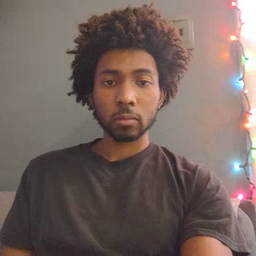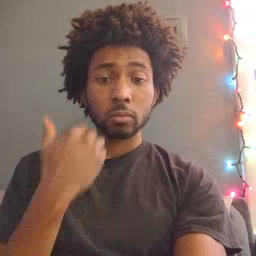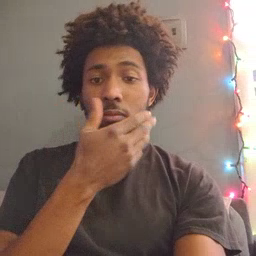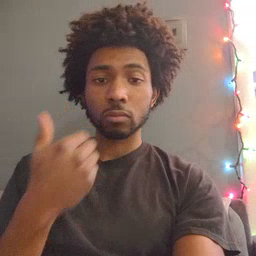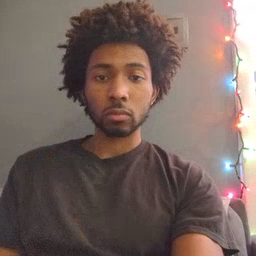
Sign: napkin